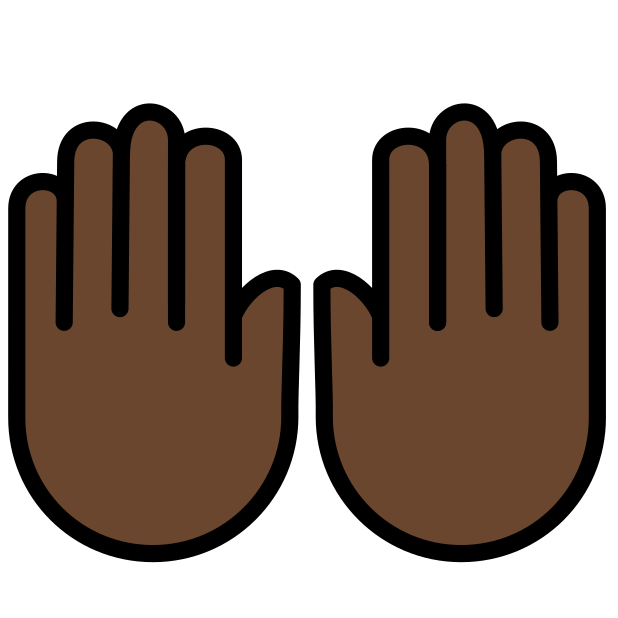
raising hands: dark skin tone